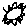
Label: sun